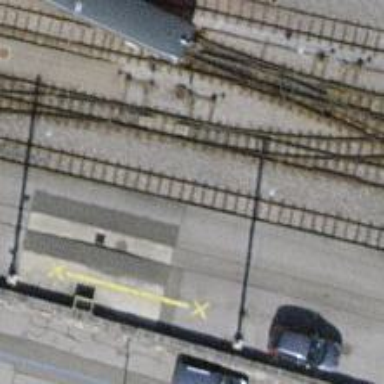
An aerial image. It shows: Narrow-gauge railway yard with electrified tracks featuring contact line.